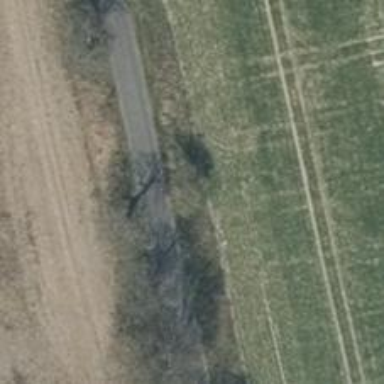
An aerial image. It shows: Deciduous broadleaved tree.